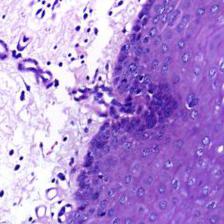
Diagnosis: Normal